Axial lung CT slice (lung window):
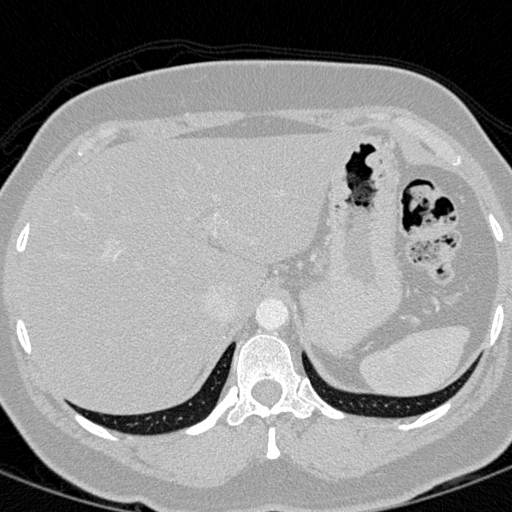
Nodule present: no